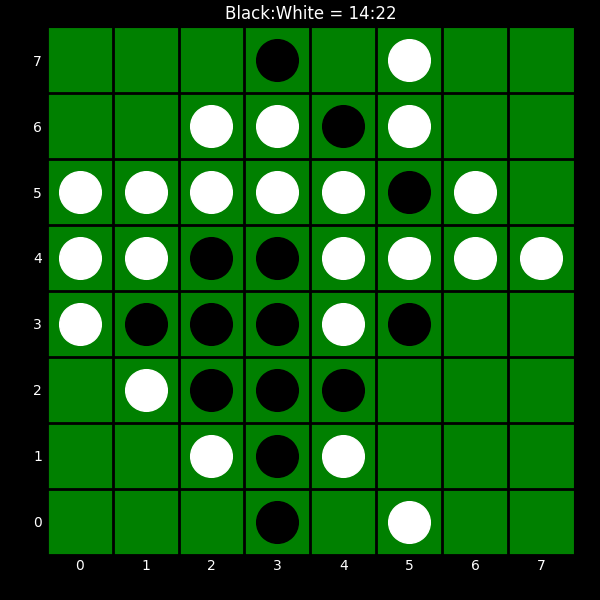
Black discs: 14
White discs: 22